Field crop: maize
Growth stage: 1
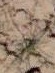
Species: salsola